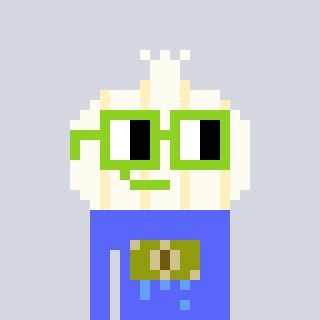
a pixel art character with square light green glasses, a garlic-shaped head and a purple-colored body on a cool background